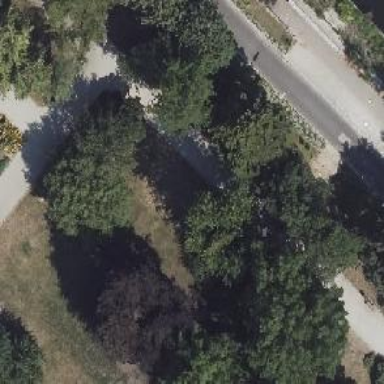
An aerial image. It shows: Broadleaved deciduous tree located in park.